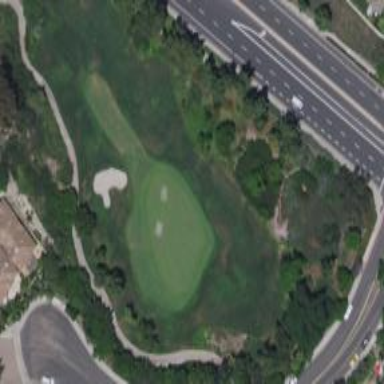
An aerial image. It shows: View of golf hole.